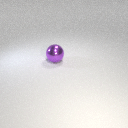
large purple metal sphere